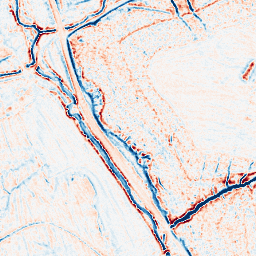
Category: edge_preserving
Decomposition family: bilateral
Decomposition parameters: d: 9
sigma_color: 50
sigma_space: 100
Upsampling method: sinc_hamming
Upsampling parameters: scale: 8
kernel_size: 16
Upsampling scale: 8